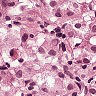
Metastatic tissue present: yes